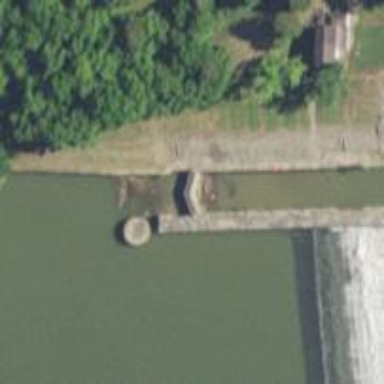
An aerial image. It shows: Lock gate on waterway.